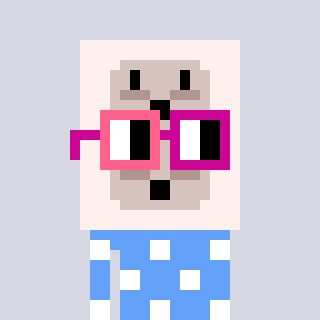
a pixel art character with square pink and red glasses, a outlet-shaped head and a blue-colored body on a cool background